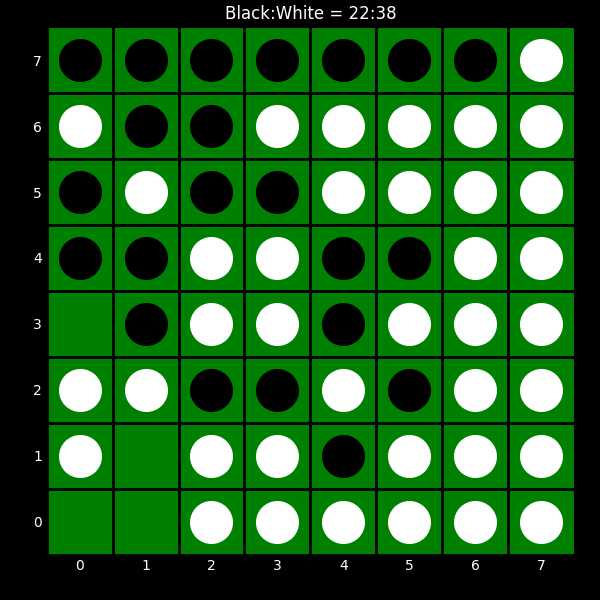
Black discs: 22
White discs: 38